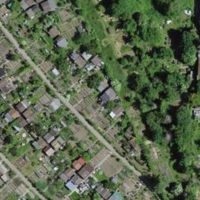
EUNIS habitat code: 53
Species observed at this site:
Phoenicurus phoenicurus